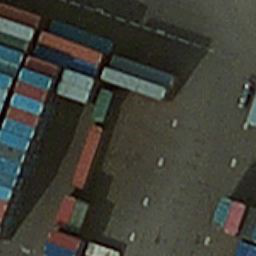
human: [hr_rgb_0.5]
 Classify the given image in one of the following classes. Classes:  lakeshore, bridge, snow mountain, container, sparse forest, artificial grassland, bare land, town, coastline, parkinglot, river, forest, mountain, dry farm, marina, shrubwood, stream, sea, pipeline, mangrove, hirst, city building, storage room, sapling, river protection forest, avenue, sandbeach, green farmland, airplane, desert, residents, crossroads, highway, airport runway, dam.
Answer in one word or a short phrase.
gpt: container